Question: I'm not sure exactly sure what the correct terminology is for my question so I'll just explain what I want to do. I have a directed graph and after I delete a node I want all independently related nodes to be removed as well.
Here's an example:

Say, I delete node '11', I want node '2' to be deleted as well(and in my own example, they'll be nodes under 2 that will now have to be deleted as well) because its not connected to the main graph anymore. Note, that node '9' or '10' should not be deleted because node '8' and '3' connect to them still.
I'm using the python library networkx. I searched the documentation but I'm not sure of the terminology so I'm not sure what this is called. If possible, I would want to use a function provided by the library than create my own recursion through the graph(as my graph is quite large).
Any help or suggestions on how to do this would be great.
Thanks!
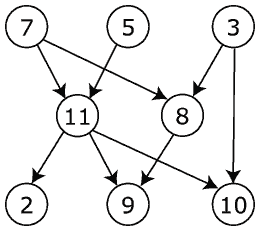
Answer: I am assuming that the following are true:
- - -
If this is the case, then given an initial setup, the only reason that a node is in the graph would be either
1. The node is in the root reachable set of nodes, or
2. The node has a parent that is in the root reachable set of nodes.
Consequently, any time you delete a node from the graph, the only nodes that might need to be deleted are that node's descendants. If the node that you remove is in the root set, you may need to prune a lot of the graph, and if the node that you remove is a descendant node with few of its own descendants, then you might need to do very little.
Given this setup, once a node is deleted, you would need to scan all of that node's children to see if any of them have no other parents that would keep them in the graph. Since we assume that the only nodes in the graph are nodes that need to be there, if the child of a deleted node has at least one other parent, then it should still be in the graph. Otherwise, that node needs to be removed. One way to do the deletion step, therefore, would be the following recursive algorithm:
- - - -
This is probably not a good algorithm to implement directly, though, since the recursion involved might get pretty deep if you have a large graph. Thus you might want to implement it using a worklist algorithm like this one:
- - - - - - -
This ends up being worst-case O(m) time, where m is the number of edges in the graph, since in theory every edge would have to be scanned. However, it could be much faster, assuming that your graph has some redundancies in it.
Hope this helps!